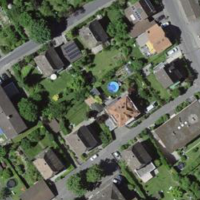
EUNIS habitat code: 55
Species observed at this site:
Rana temporaria